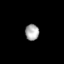
Tissue: skin
Cell type: Fibroblasts
Senescence score: 0.6766
Nuclear area (px): 217
Mean DAPI intensity: 169.065